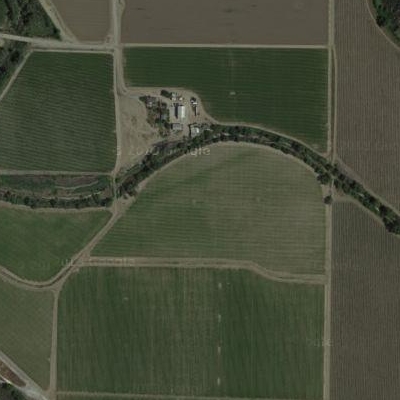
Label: Field